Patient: sex M, age 31
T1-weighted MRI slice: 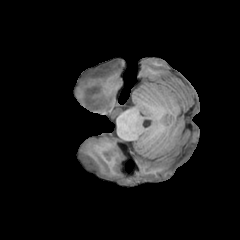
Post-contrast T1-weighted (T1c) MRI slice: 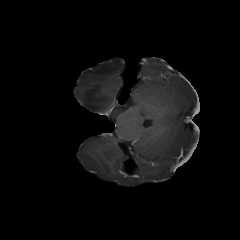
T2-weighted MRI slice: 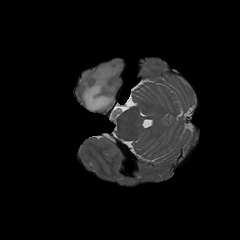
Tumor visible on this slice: yes
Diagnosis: Astrocytoma, IDH-mutant
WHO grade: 3